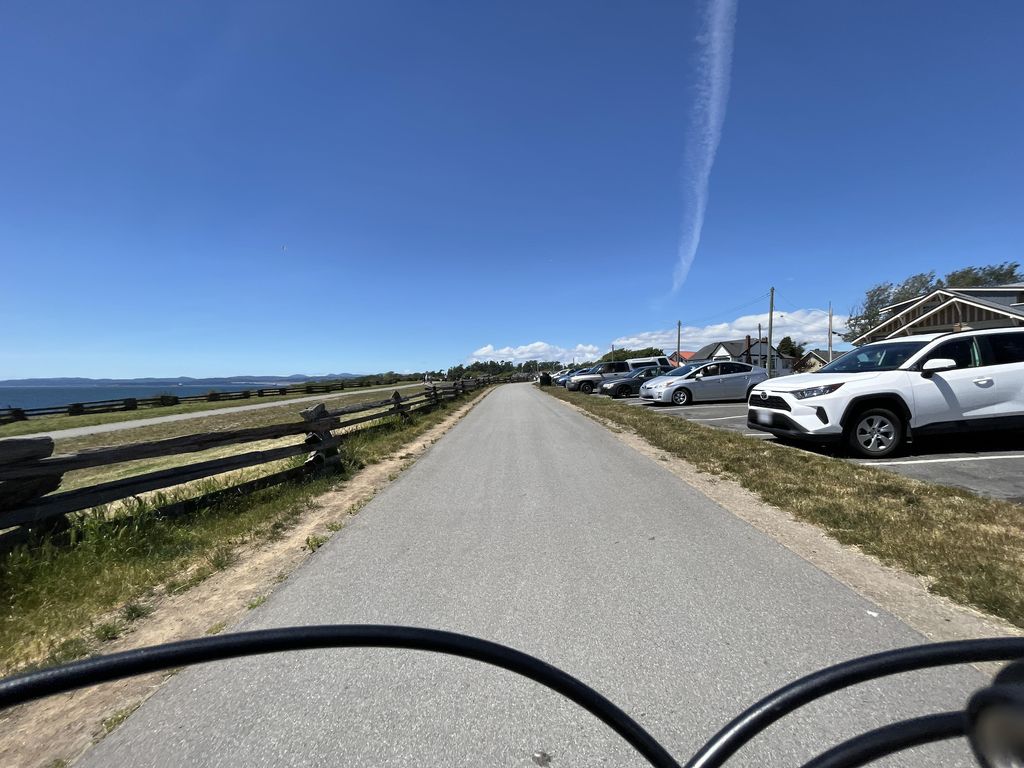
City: victoria